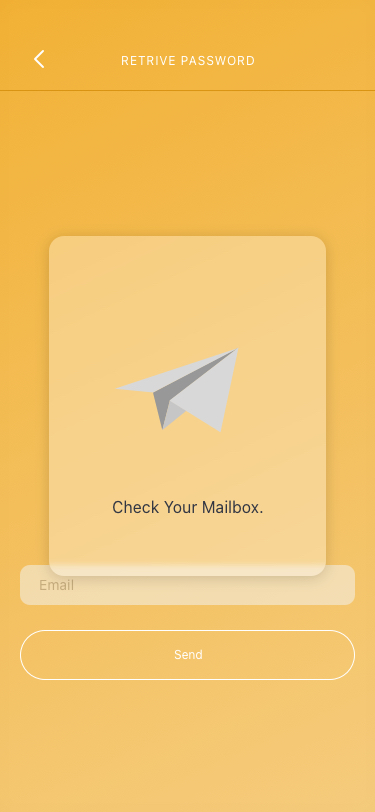
Text in this UI design:
RETRIVE PASSWORD
Check Your Mailbox.